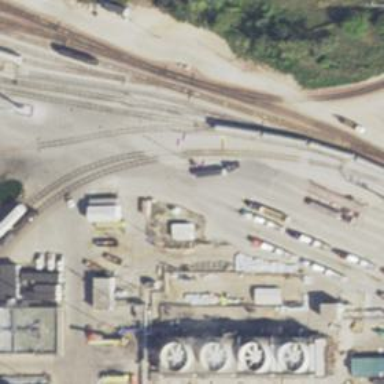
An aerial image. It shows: Railway spur service.